Question: In plotting a Scatter plot with ggplot the size argument in the 'aes()' function in 'geom_point()' function is ignored.
Below please find more information.
My dataframe is the following:
'''
> actbins
Var1 Freq prprob ObsFreq Obsprob
1 (0,0.01] 997 0.005 17 0.<PHONE>
2 (0.01,0.02] 1126 0.015 22 0.<PHONE>
3 (0.02,0.03] 896 0.025 16 0.<PHONE>
4 (0.03,0.04] 742 0.035 32 0.<PHONE>
5 (0.04,0.05] 603 0.045 19 0.<PHONE>
6 (0.05,0.06] 479 0.055 30 0.<PHONE>
7 (0.06,0.07] 373 0.065 19 0.<PHONE>
8 (0.07,0.08] 341 0.075 20 0.<PHONE>
9 (0.08,0.09] 317 0.085 21 0.<PHONE>
10 (0.09,0.1] 258 0.095 16 0.<PHONE>
11 (0.1,0.11] 237 0.105 18 0.<PHONE>
12 (0.11,0.12] 177 0.115 22 0.<PHONE>
13 (0.12,0.13] 182 0.125 20 0.<PHONE>
14 (0.13,0.14] 132 0.135 19 0.<PHONE>
15 (0.14,0.15] 137 0.145 18 0.<PHONE>
16 (0.15,0.16] 141 0.155 23 0.<PHONE>
17 (0.16,0.17] 132 0.165 25 0.<PHONE>
18 (0.17,0.18] 118 0.175 22 0.<PHONE>
19 (0.18,0.19] 89 0.185 20 0.22471910
20 (0.19,0.2] 97 0.195 17 0.<PHONE>
21 (0.2,0.21] 98 0.205 20 0.20408163
22 (0.21,0.22] 109 0.215 18 0.<PHONE>
23 (0.22,0.23] 94 0.225 14 0.<PHONE>
24 (0.23,0.24] 82 0.235 22 0.26829268
25 (0.24,0.25] 89 0.245 29 0.32584270
26 (0.25,0.26] 74 0.255 16 0.21621622
27 (0.26,0.27] 55 0.265 16 0.29090909
28 (0.27,0.28] 76 0.275 15 0.<PHONE>
29 (0.28,0.29] 69 0.285 23 0.33333333
30 (0.29,0.3] 73 0.295 25 0.34246575
31 (0.3,0.31] 50 0.305 12 0.24000000
32 (0.31,0.32] 66 0.315 22 0.33333333
33 (0.32,0.33] 45 0.325 17 0.37777778
34 (0.33,0.34] 49 0.335 13 0.26530612
35 (0.34,0.35] 43 0.345 18 0.41860465
36 (0.35,0.36] 55 0.355 27 0.49090909
37 (0.36,0.37] 44 0.365 15 0.34090909
38 (0.37,0.38] 43 0.375 20 0.46511628
39 (0.38,0.39] 49 0.385 21 0.42857143
40 (0.39,0.4] 47 0.395 19 0.40425532
41 (0.4,0.41] 34 0.405 16 0.47058824
42 (0.41,0.42] 41 0.415 25 0.60975610
43 (0.42,0.43] 34 0.425 19 0.55882353
44 (0.43,0.44] 21 0.435 11 0.52380952
45 (0.44,0.45] 29 0.445 13 0.44827586
46 (0.45,0.46] 23 0.455 7 0.30434783
47 (0.46,0.47] 13 0.465 6 0.46153846
48 (0.47,0.48] 21 0.475 11 0.52380952
49 (0.48,0.49] 19 0.485 8 0.42105263
50 (0.49,0.5] 16 0.495 7 0.43750000
51 (0.5,0.51] 17 0.505 13 0.76470588
52 (0.51,0.52] 18 0.515 9 0.50000000
53 (0.52,0.53] 4 0.525 1 0.25000000
54 (0.53,0.54] 15 0.535 5 0.33333333
55 (0.54,0.55] 5 0.545 1 0.20000000
56 (0.55,0.56] 8 0.555 5 0.62500000
57 (0.56,0.57] 2 0.565 2 1.<PHONE>
58 (0.57,0.58] 9 0.575 6 0.66666667
59 (0.58,0.59] 6 0.585 3 0.50000000
60 (0.59,0.6] 10 0.595 3 0.30000000
61 (0.6,0.61] 5 0.605 3 0.60000000
62 (0.61,0.62] 14 0.615 8 0.57142857
63 (0.62,0.63] 2 0.625 1 0.50000000
64 (0.63,0.64] 0 0.635 0 NaN
65 (0.64,0.65] 4 0.645 2 0.50000000
66 (0.65,0.66] 2 0.655 0 0.<PHONE>
67 (0.66,0.67] 3 0.665 2 0.66666667
68 (0.67,0.68] 0 0.675 0 NaN
69 (0.68,0.69] 0 0.685 0 NaN
70 (0.69,0.7] 0 0.695 0 NaN
71 (0.7,0.71] 0 0.705 0 NaN
72 (0.71,0.72] 1 0.715 0 0.<PHONE>
73 (0.72,0.73] 0 0.725 0 NaN
74 (0.73,0.74] 0 0.735 0 NaN
75 (0.74,0.75] 0 0.745 0 NaN
76 (0.75,0.76] 0 0.755 0 NaN
77 (0.76,0.77] 0 0.765 0 NaN
78 (0.77,0.78] 0 0.775 0 NaN
79 (0.78,0.79] 1 0.785 0 0.<PHONE>
80 (0.79,0.8] 0 0.795 0 NaN
81 (0.8,0.81] 0 0.805 0 NaN
82 (0.81,0.82] 0 0.815 0 NaN
83 (0.82,0.83] 0 0.825 0 NaN
84 (0.83,0.84] 0 0.835 0 NaN
85 (0.84,0.85] 0 0.845 0 NaN
86 (0.85,0.86] 0 0.855 0 NaN
87 (0.86,0.87] 0 0.865 0 NaN
88 (0.87,0.88] 0 0.875 0 NaN
89 (0.88,0.89] 0 0.885 0 NaN
90 (0.89,0.9] 0 0.895 0 NaN
91 (0.9,0.91] 0 0.905 0 NaN
92 (0.91,0.92] 0 0.915 0 NaN
93 (0.92,0.93] 0 0.925 0 NaN
94 (0.93,0.94] 0 0.935 0 NaN
95 (0.94,0.95] 0 0.945 0 NaN
96 (0.95,0.96] 0 0.955 0 NaN
97 (0.96,0.97] 0 0.965 0 NaN
98 (0.97,0.98] 0 0.975 0 NaN
99 (0.98,0.99] 0 0.985 0 NaN
100 (0.99,1] 0 0.995 0 NaN
'''
My code is the following:
'''
ggplot(actbins, aes(x = prprob, y = Obsprob)) +
geom_point(aes(size = Freq), color = 'red', size = 2, alpha = 0.5)
'''
The output is the following:

For some reason the size argument in the 'aes()' function is ignored.
Could you please explain why this is the case and advise accordingly?
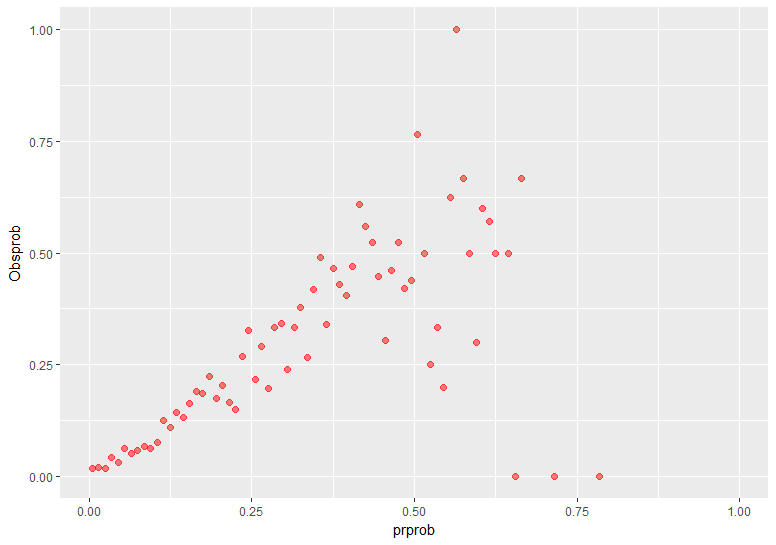
Answer: You have forced the size with 'size = 2'. Remove that and you will get a graph like this.
'ggplot(actbins, aes(x = prprob, y = Obsprob)) + geom_point(aes(size = Freq), color = 'red', alpha = 0.5, show.legend = T)'
<URL>